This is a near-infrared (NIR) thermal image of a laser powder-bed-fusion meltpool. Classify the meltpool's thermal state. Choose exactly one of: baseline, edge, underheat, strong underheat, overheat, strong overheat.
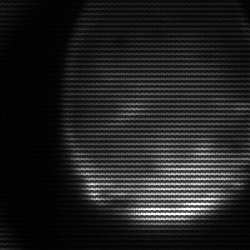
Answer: edge